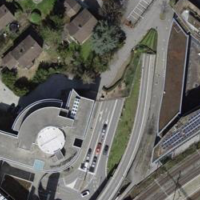
EUNIS habitat code: 57
Species observed at this site:
Turdus merula